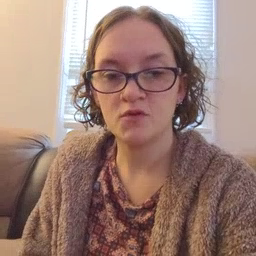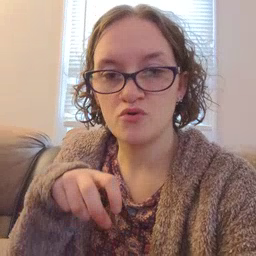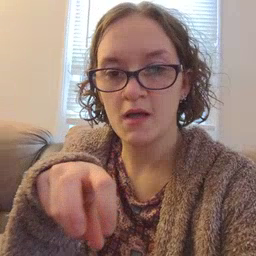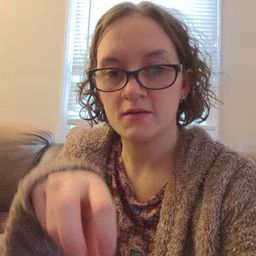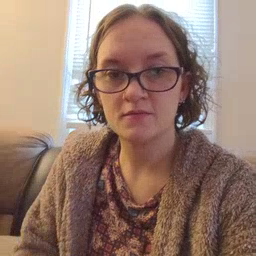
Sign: ride